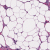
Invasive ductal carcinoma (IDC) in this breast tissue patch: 1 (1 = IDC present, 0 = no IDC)